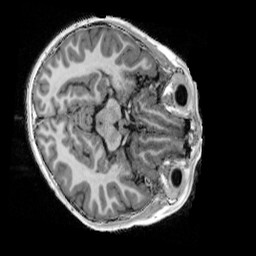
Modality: UNIT1_denoised
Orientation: axial
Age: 10
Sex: male
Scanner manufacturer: siemens
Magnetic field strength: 3 T
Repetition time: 4 s
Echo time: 0.00303 s